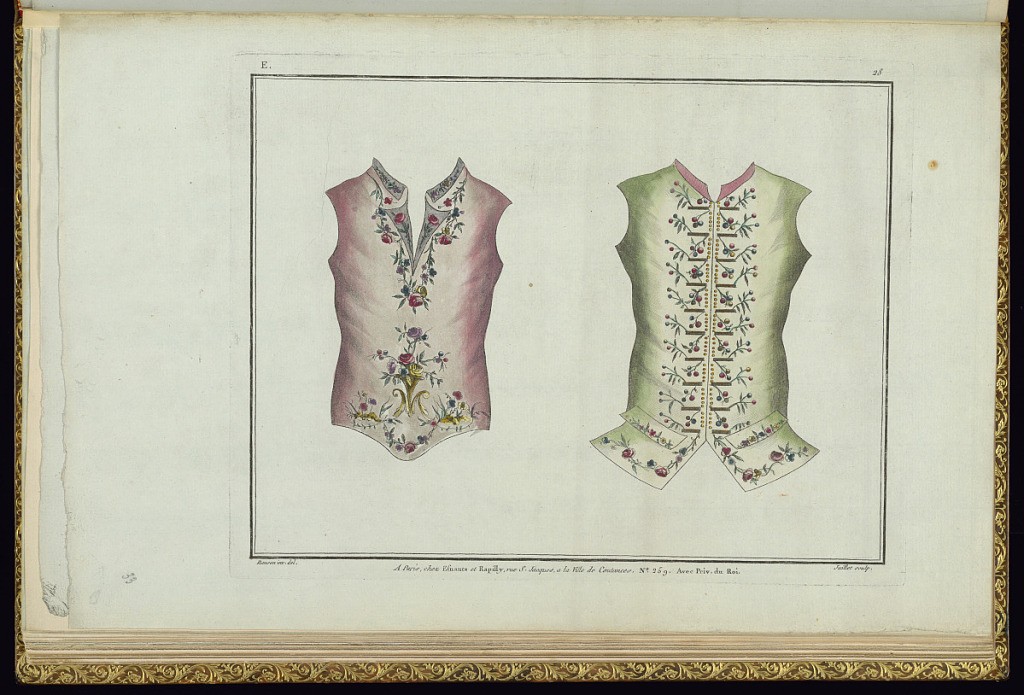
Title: Two Waistcoat Designs
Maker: Pierre Ranson, French, 1736–1786
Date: late 18th century
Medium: Etching and engraving on paper, hand-colored in watercolor
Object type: Print
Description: Designs for two embroidered men's waistcoats decorated with floral (flowers) motifs and scrolling acanthus leaves (rinceaux). The design to the right has front skirts and pockets. The plate is titled, numbered, and signed. The plate is hand-colored in green, red, purple, yellow, and blue watercolors.